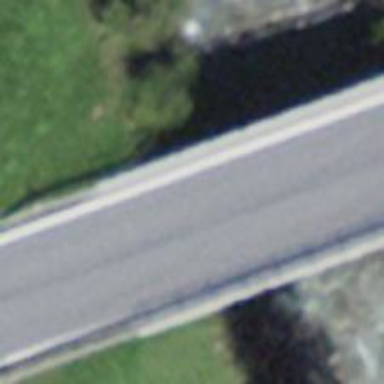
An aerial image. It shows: Bus stop along the road.